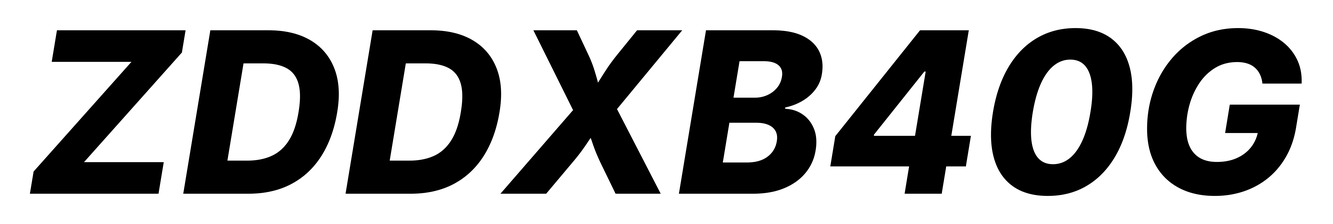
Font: Inter-Italic_ExtraBold_Italic